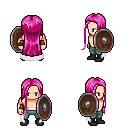
a pixel art fantasy rpg character, male body template, human, light skin, white cape, teal pants, pink extra-long hairstyle, cloth bracers, black shoes, shield, four views (front, back, left, right), 2x2 character sprite sheet, small pixel art, hard edges, no anti-aliasing